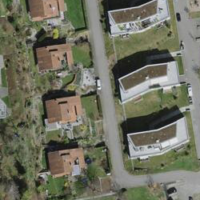
EUNIS habitat code: 54
Species observed at this site:
Pholidoptera griseoaptera
Tettigonia viridissima
Gomphocerippus rufus